【题型】解答题　【知识点】平面几何　【难度】medium
如图，四边形 $ABCD$ 内接于圆 $O$，$AB$ 为圆 $O$ 的直径，$CD$ 与 $BA$ 的延长线交于点 $P$．已知 $OD \parallel BC$，

% 题目小问
(1) 求证：$AD = CD$；

(2) 若 $PA = AO = 2$，求四边形 $ABCD$ 的面积．
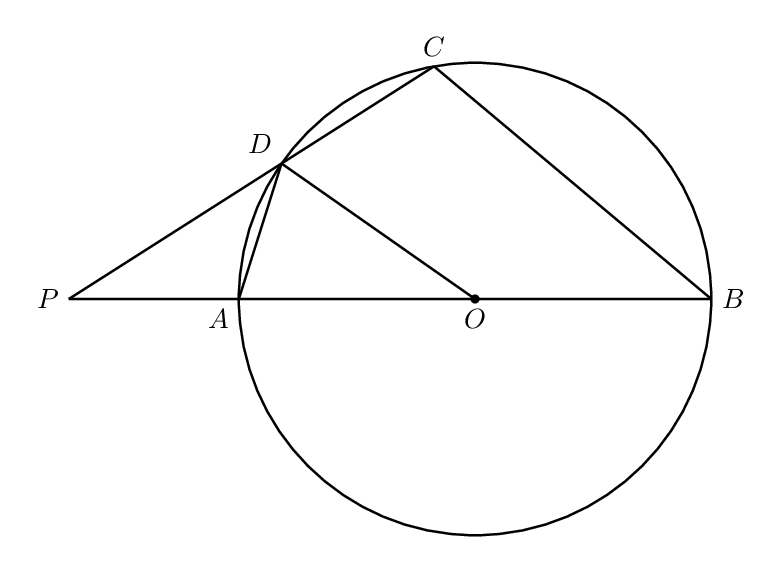
【解答】
\textbf{【详解】}
(1) \textbf{证明：} 连接 $CO$，

$\because OD \parallel BC$，

$\therefore \angle AOD = \angle ABC$，$\angle DOC = \angle OCB$，

又 $\because OB = OC$，

$\therefore \angle ABC = \angle OCB$，

$\therefore \angle AOD = \angle DOC$，

$\therefore AD = DC$；

(2) \textbf{解：}$\because$ 四边形 $ABCD$ 内接于圆 $O$，$PA = AO = 2$，

$\therefore \angle ADC + \angle ABC = 180^\circ$，

$\because \angle PDA + \angle ADC = 180^\circ$，

$\therefore \angle PDA = \angle ABC$，$PO = PA + AO = 4$，$PB = PA + 2AO = 2 + 4 = 6$，

$\therefore \angle PDA = \angle POD$，

$\because \angle P = \angle P$，即 $\angle APD = \angle DPO$，

$\therefore \triangle PDA \backsim \triangle POD$，

$\therefore \dfrac{PA}{PD} = \dfrac{PD}{PO} = \dfrac{AD}{DO}$，

$\therefore \dfrac{2}{PD} = \dfrac{PD}{4}$，

解得：$PD = 2\sqrt{2}$ 或 $PD = -2\sqrt{2}$（负值不符合题意，舍去），

又 $\because OD \parallel BC$，

$\therefore \angle PDO = \angle PCB$，$\angle POD = \angle PBC$，

$\therefore \triangle POD \backsim \triangle PBC$，

$\therefore \dfrac{PO}{PB} = \dfrac{PD}{PC}$，即 $\dfrac{4}{6} = \dfrac{2\sqrt{2}}{PC}$，

$\therefore PC = 3\sqrt{2}$，

$\therefore CD = PC - PD = 3\sqrt{2} - 2\sqrt{2} = \sqrt{2}$，

$\therefore AD = DC = \sqrt{2}$，

$\because \angle POD = \angle PBC$

$\therefore \dfrac{DO}{CB} = \dfrac{PO}{PB} = \dfrac{4}{6} = \dfrac{2}{3}$，即 $\dfrac{2}{BC} = \dfrac{2}{3}$，

$\therefore BC = 3$，

作 $OH \perp BC$，$CM \perp PB$，$DM \perp PB$，

$\therefore BH = CH = \dfrac{1}{2}BC = \dfrac{3}{2}$，

$\therefore OH = \sqrt{OB^2 - BH^2} = \sqrt{2^2 - \left(\dfrac{3}{2}\right)^2} = \dfrac{\sqrt{7}}{2}$，

$\therefore \sin\angle PBC = \dfrac{OH}{OB} = \dfrac{\dfrac{\sqrt{7}}{2}}{2} = \dfrac{\sqrt{7}}{4}$，

$\therefore \dfrac{CM}{CB} = \sin\angle PBC = \dfrac{\sqrt{7}}{4}$，$\dfrac{DN}{DO} = \sin\angle AOD = \sin\angle PBC = \dfrac{\sqrt{7}}{4}$，

$\therefore \dfrac{CM}{3} = \dfrac{\sqrt{7}}{4}$，$\dfrac{DN}{2} = \dfrac{\sqrt{7}}{4}$，

$\therefore CM = \dfrac{3\sqrt{7}}{4}$，$DN = \dfrac{\sqrt{7}}{2}$，

$\therefore S_{\text{四边形}ABCD} = S_{\triangle PBC} - S_{\triangle PAD}$

$= \dfrac{1}{2}PB \cdot CM - \dfrac{1}{2}PA \cdot DN$

$= \dfrac{1}{2} \times 6 \times \dfrac{3\sqrt{7}}{4} - \dfrac{1}{2} \times 2 \times \dfrac{\sqrt{7}}{2}$

$= \dfrac{7\sqrt{7}}{4}$，

即四边形 $ABCD$ 的面积为 $\dfrac{7\sqrt{7}}{4}$．
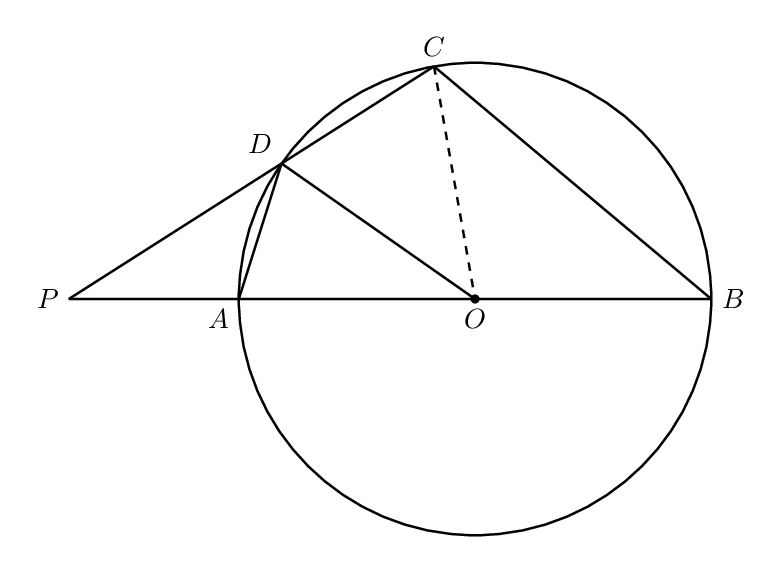
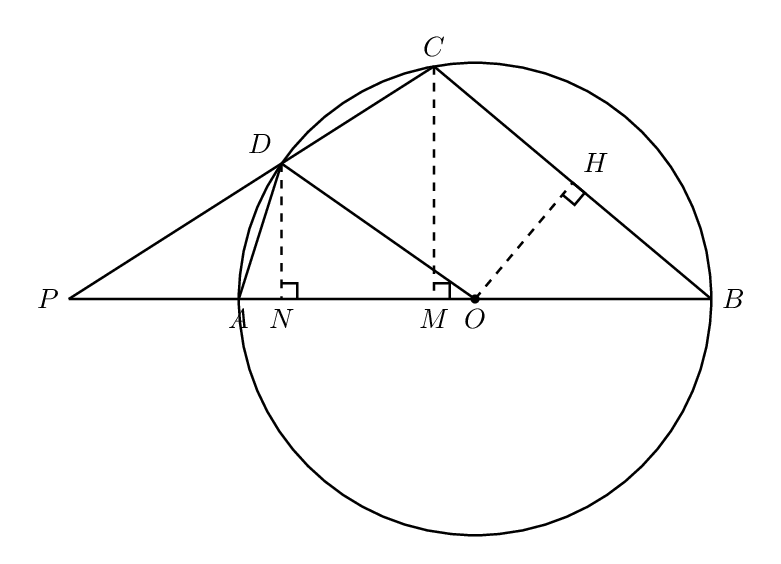